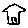
Label: house